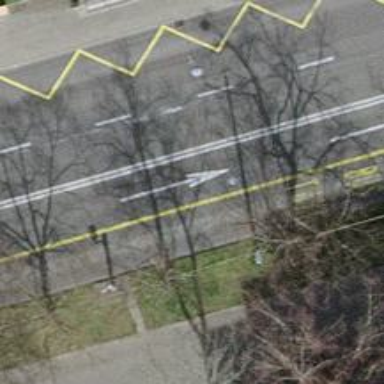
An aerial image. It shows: Secondary road with trolley wires.